Interaction volume radius: 10 \u00c5
Interaction volume height: 20 \u00c5
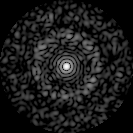
Disorder parameter: 0.8445